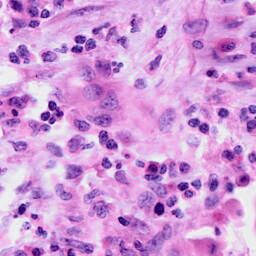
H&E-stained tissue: Cervix